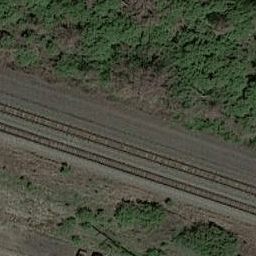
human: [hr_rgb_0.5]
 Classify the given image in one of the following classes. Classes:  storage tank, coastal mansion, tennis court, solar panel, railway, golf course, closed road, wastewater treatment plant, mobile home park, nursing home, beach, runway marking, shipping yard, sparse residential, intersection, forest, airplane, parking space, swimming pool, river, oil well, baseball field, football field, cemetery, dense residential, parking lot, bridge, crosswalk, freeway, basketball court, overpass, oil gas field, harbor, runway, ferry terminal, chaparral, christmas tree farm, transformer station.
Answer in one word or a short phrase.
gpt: railway